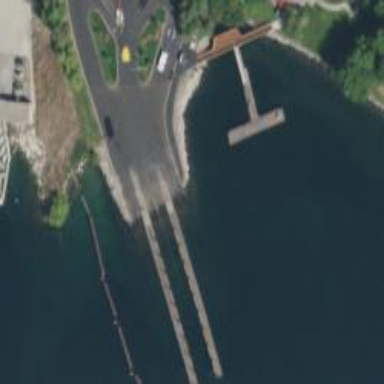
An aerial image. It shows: Slipway on leisure land.